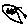
Label: cat